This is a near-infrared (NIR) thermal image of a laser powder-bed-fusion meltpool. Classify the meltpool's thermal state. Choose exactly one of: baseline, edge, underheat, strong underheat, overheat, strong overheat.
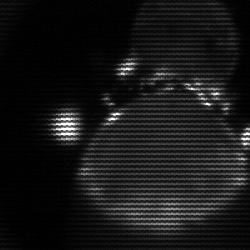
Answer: edge